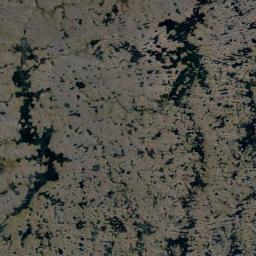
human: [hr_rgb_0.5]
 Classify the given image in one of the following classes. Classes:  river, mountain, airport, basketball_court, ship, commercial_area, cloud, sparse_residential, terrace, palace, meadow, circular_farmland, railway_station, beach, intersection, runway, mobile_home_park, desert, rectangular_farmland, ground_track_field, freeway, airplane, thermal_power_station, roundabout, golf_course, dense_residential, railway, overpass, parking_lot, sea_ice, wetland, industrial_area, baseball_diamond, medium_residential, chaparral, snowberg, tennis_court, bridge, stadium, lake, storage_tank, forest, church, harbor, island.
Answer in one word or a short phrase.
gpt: wetland